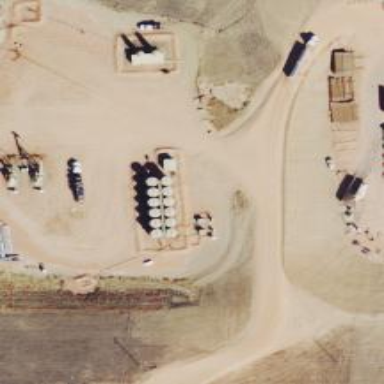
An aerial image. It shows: Storage tank that is man-made.